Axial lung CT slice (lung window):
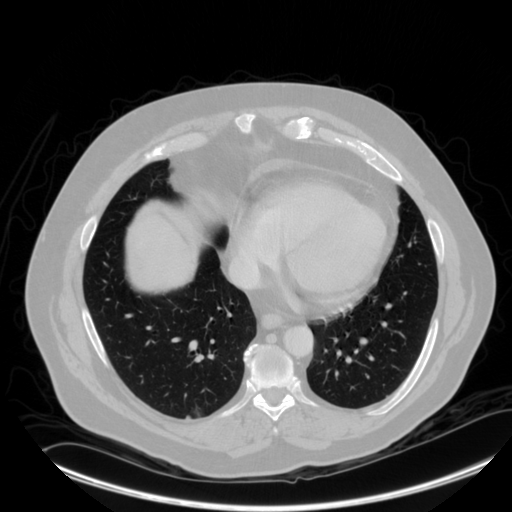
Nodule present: yes
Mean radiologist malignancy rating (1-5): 2.667